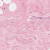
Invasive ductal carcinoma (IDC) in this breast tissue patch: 0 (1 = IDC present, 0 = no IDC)